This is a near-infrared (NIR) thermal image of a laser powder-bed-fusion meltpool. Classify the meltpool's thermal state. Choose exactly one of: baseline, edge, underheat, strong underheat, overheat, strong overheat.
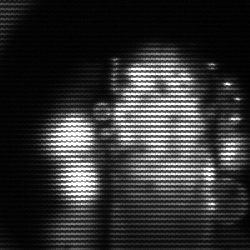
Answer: strong underheat